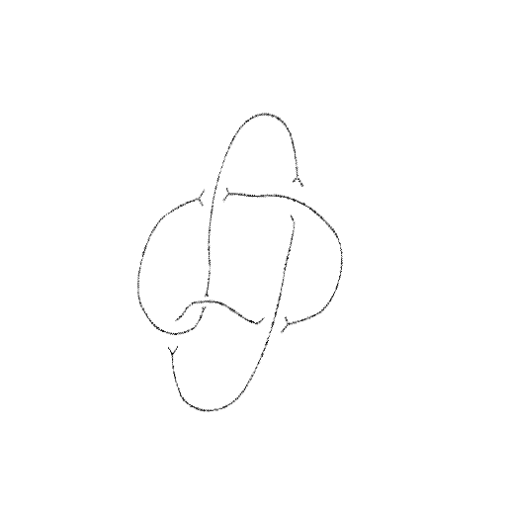
Crossing number: 5